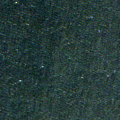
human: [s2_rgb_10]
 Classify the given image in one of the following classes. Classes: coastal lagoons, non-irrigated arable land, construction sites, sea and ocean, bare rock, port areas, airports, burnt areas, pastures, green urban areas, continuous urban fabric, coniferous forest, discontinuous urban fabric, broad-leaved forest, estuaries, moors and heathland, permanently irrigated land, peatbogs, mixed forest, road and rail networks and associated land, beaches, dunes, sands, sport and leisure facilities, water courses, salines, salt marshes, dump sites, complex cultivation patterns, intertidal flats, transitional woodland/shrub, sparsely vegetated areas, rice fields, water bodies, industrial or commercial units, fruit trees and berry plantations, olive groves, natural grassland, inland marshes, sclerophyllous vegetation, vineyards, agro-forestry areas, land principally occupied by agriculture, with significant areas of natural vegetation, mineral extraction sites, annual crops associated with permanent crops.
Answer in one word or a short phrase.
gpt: sea and ocean